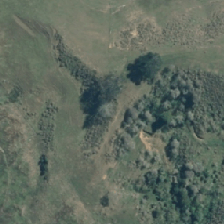
Land cover: manuka_kanuka